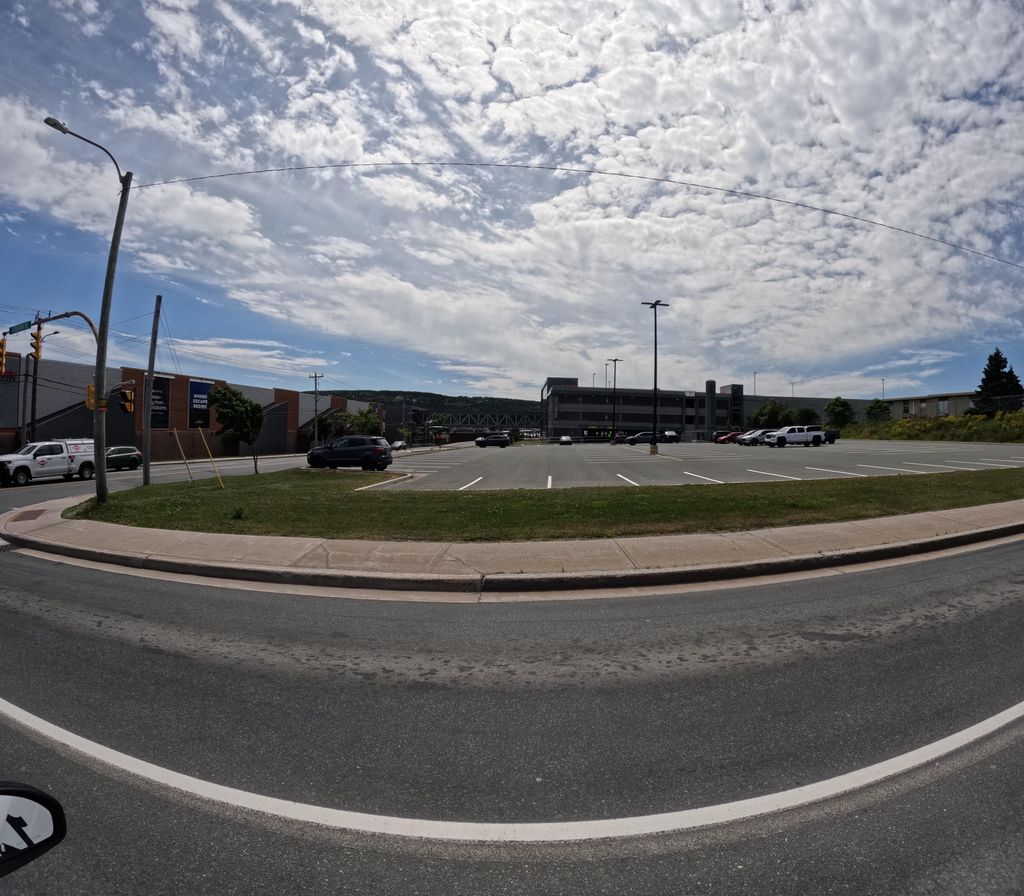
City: st_johns